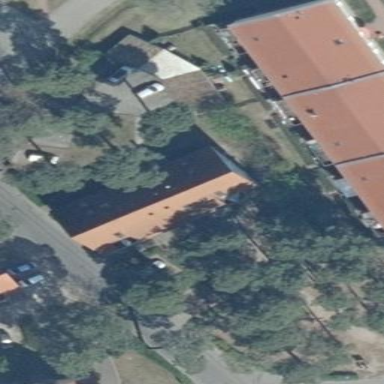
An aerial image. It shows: Building.